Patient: sex F, age 43
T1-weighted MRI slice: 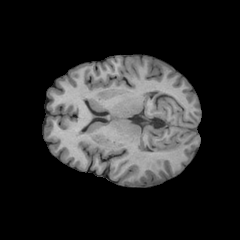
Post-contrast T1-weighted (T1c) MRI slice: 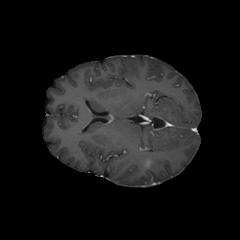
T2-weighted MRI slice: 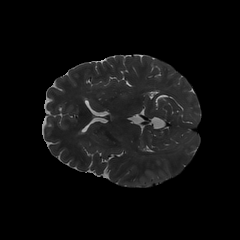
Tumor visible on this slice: yes
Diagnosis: Astrocytoma, IDH-wildtype
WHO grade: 3